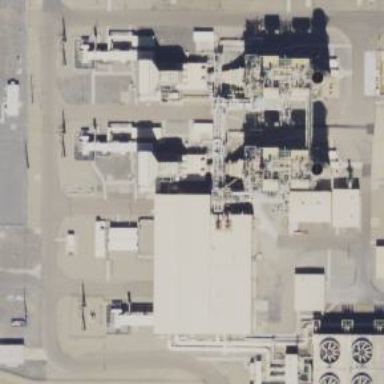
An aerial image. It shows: Gas-powered generator. It is gas turbine type generator.